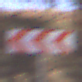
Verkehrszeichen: RichtungstafelnInKurvenGrossRechts
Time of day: Midday
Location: Outdoor (RoadRail)
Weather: Clear
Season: NotSpecified
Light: Natural